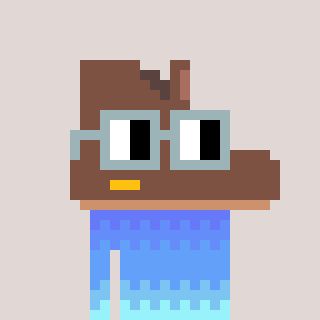
a pixel art character with square dark gray glasses, a boot-shaped head and a computerblue-colored body on a warm background